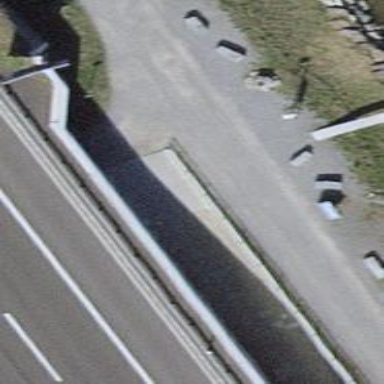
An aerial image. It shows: Footway with concrete surface.